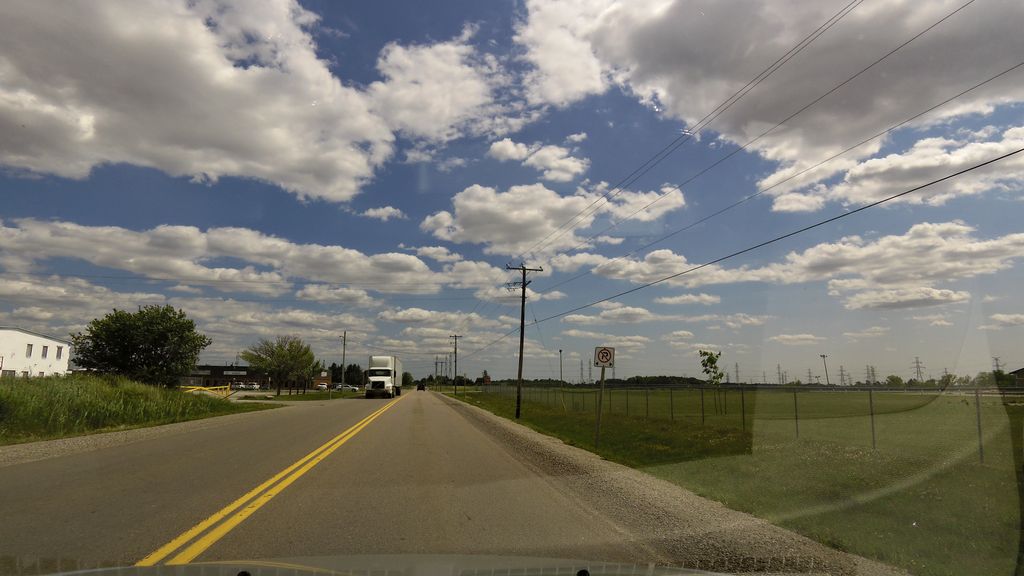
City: hamilton